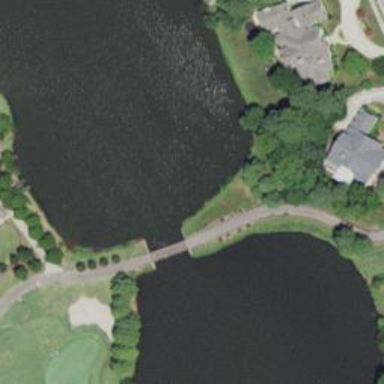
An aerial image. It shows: Path on bridge over golf course.